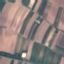
Land use / land cover: PermanentCrop